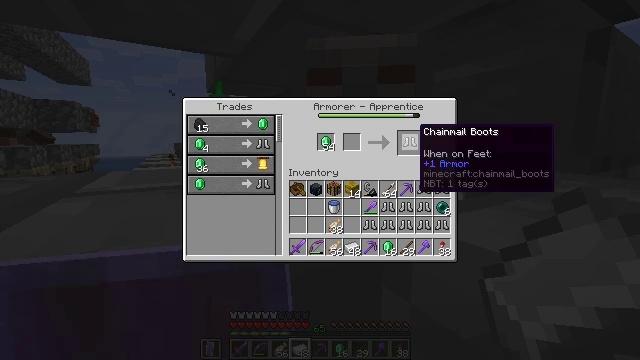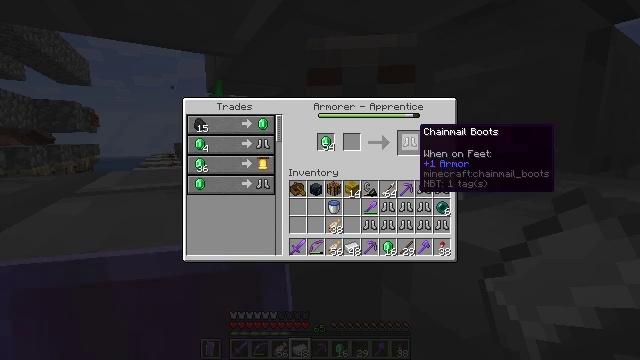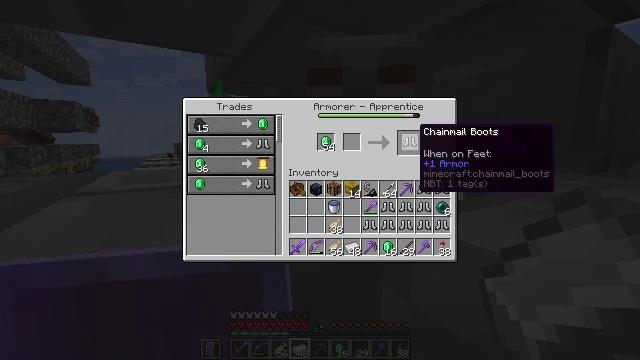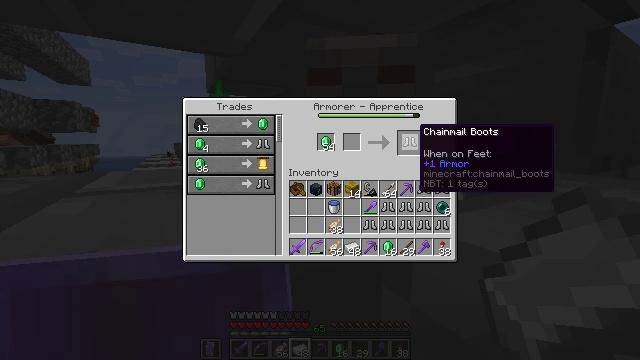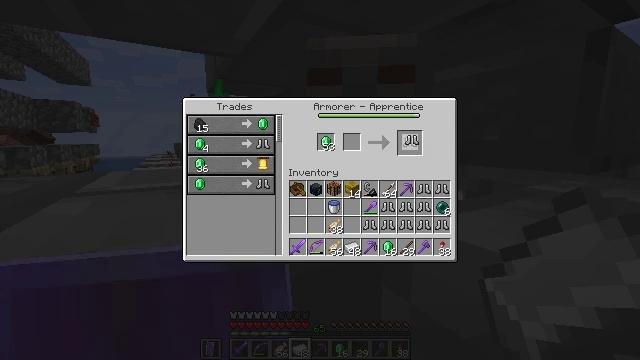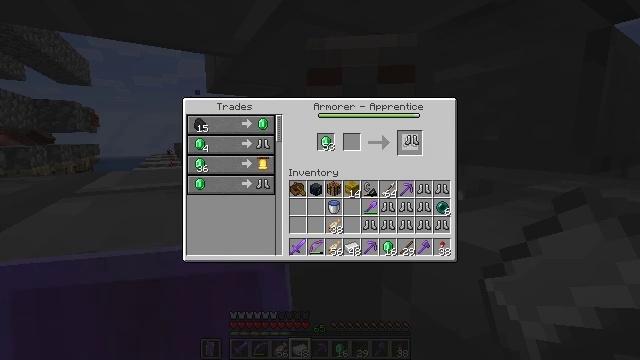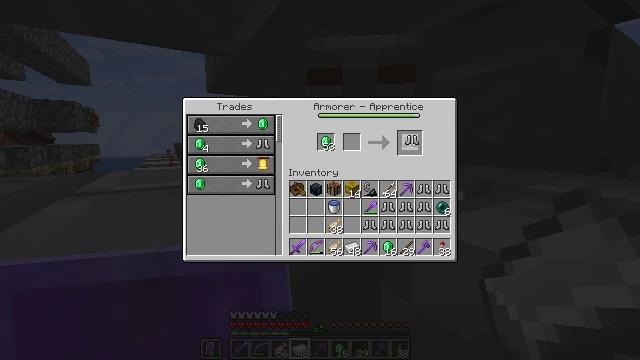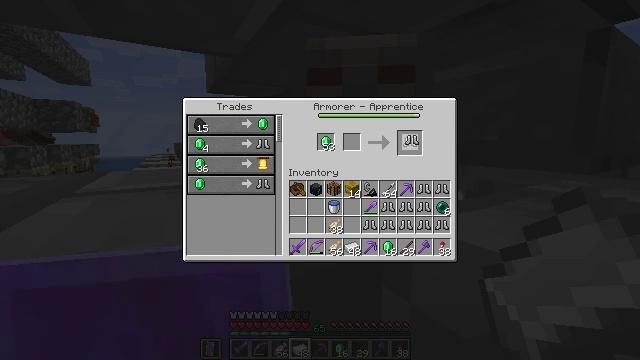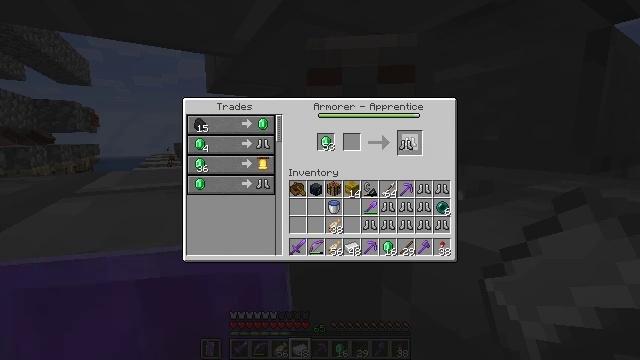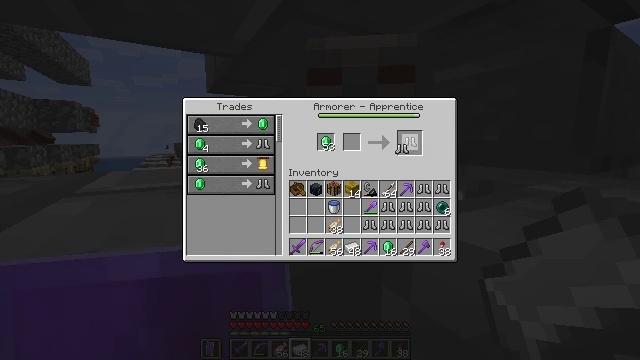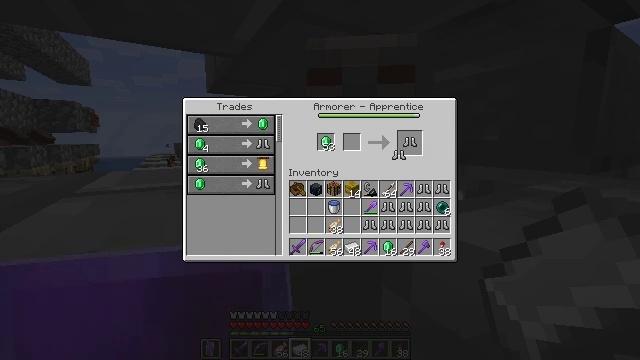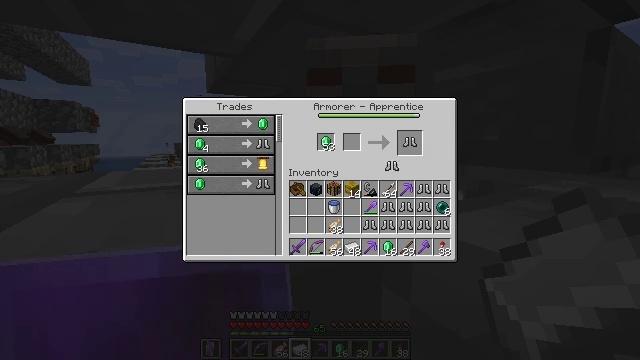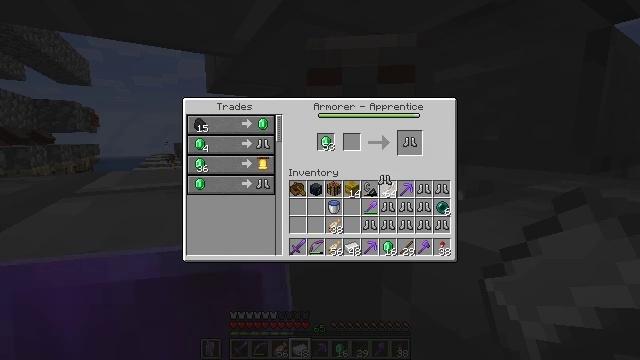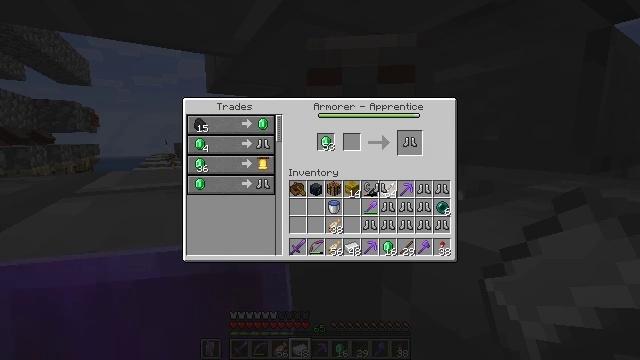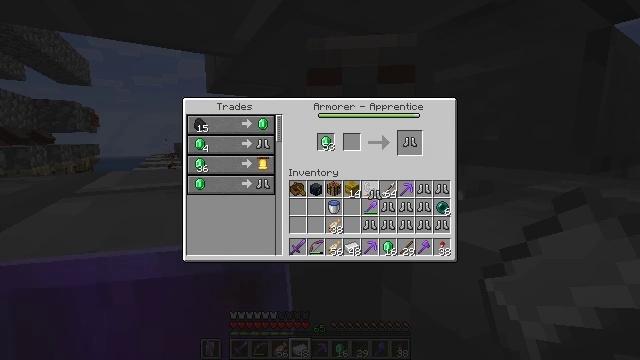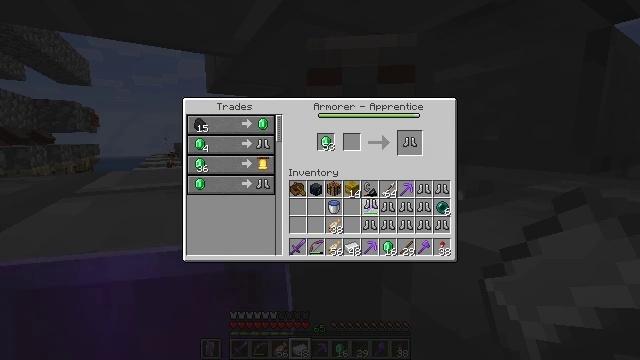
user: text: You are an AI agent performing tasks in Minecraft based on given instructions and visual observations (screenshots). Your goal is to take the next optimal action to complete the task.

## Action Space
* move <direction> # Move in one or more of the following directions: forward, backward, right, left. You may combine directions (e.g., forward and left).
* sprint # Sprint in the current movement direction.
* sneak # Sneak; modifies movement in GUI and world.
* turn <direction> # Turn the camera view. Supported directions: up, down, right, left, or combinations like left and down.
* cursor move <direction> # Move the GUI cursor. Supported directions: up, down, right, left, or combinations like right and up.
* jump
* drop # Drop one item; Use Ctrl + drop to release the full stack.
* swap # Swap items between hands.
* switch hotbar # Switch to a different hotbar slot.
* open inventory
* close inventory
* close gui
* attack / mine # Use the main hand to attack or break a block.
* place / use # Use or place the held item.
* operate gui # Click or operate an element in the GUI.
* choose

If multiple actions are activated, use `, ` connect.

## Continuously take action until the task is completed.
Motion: motion action
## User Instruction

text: Put the necessary materials in the crafting grid to make chainmail boots.
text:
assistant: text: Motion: no_op
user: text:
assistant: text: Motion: no_op
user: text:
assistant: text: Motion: no_op
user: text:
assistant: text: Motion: attack / mine
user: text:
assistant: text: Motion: attack / mine
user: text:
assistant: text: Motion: attack / mine
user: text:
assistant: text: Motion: no_op
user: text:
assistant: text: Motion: no_op
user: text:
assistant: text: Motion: no_op
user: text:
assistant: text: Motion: no_op
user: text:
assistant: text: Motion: turn down
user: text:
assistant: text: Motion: turn left and down
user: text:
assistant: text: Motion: turn down
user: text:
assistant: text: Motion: no_op
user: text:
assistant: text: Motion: turn down
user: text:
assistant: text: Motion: turn down
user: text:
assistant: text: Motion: no_op
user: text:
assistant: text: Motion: no_op
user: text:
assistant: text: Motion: no_op
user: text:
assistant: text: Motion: no_op
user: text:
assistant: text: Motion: no_op
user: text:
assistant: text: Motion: no_op
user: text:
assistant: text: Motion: no_op
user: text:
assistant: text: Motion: no_op
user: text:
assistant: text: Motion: no_op
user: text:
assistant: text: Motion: no_op
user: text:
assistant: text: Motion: no_op
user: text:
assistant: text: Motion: no_op
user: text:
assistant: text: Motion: no_op
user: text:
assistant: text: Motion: no_op